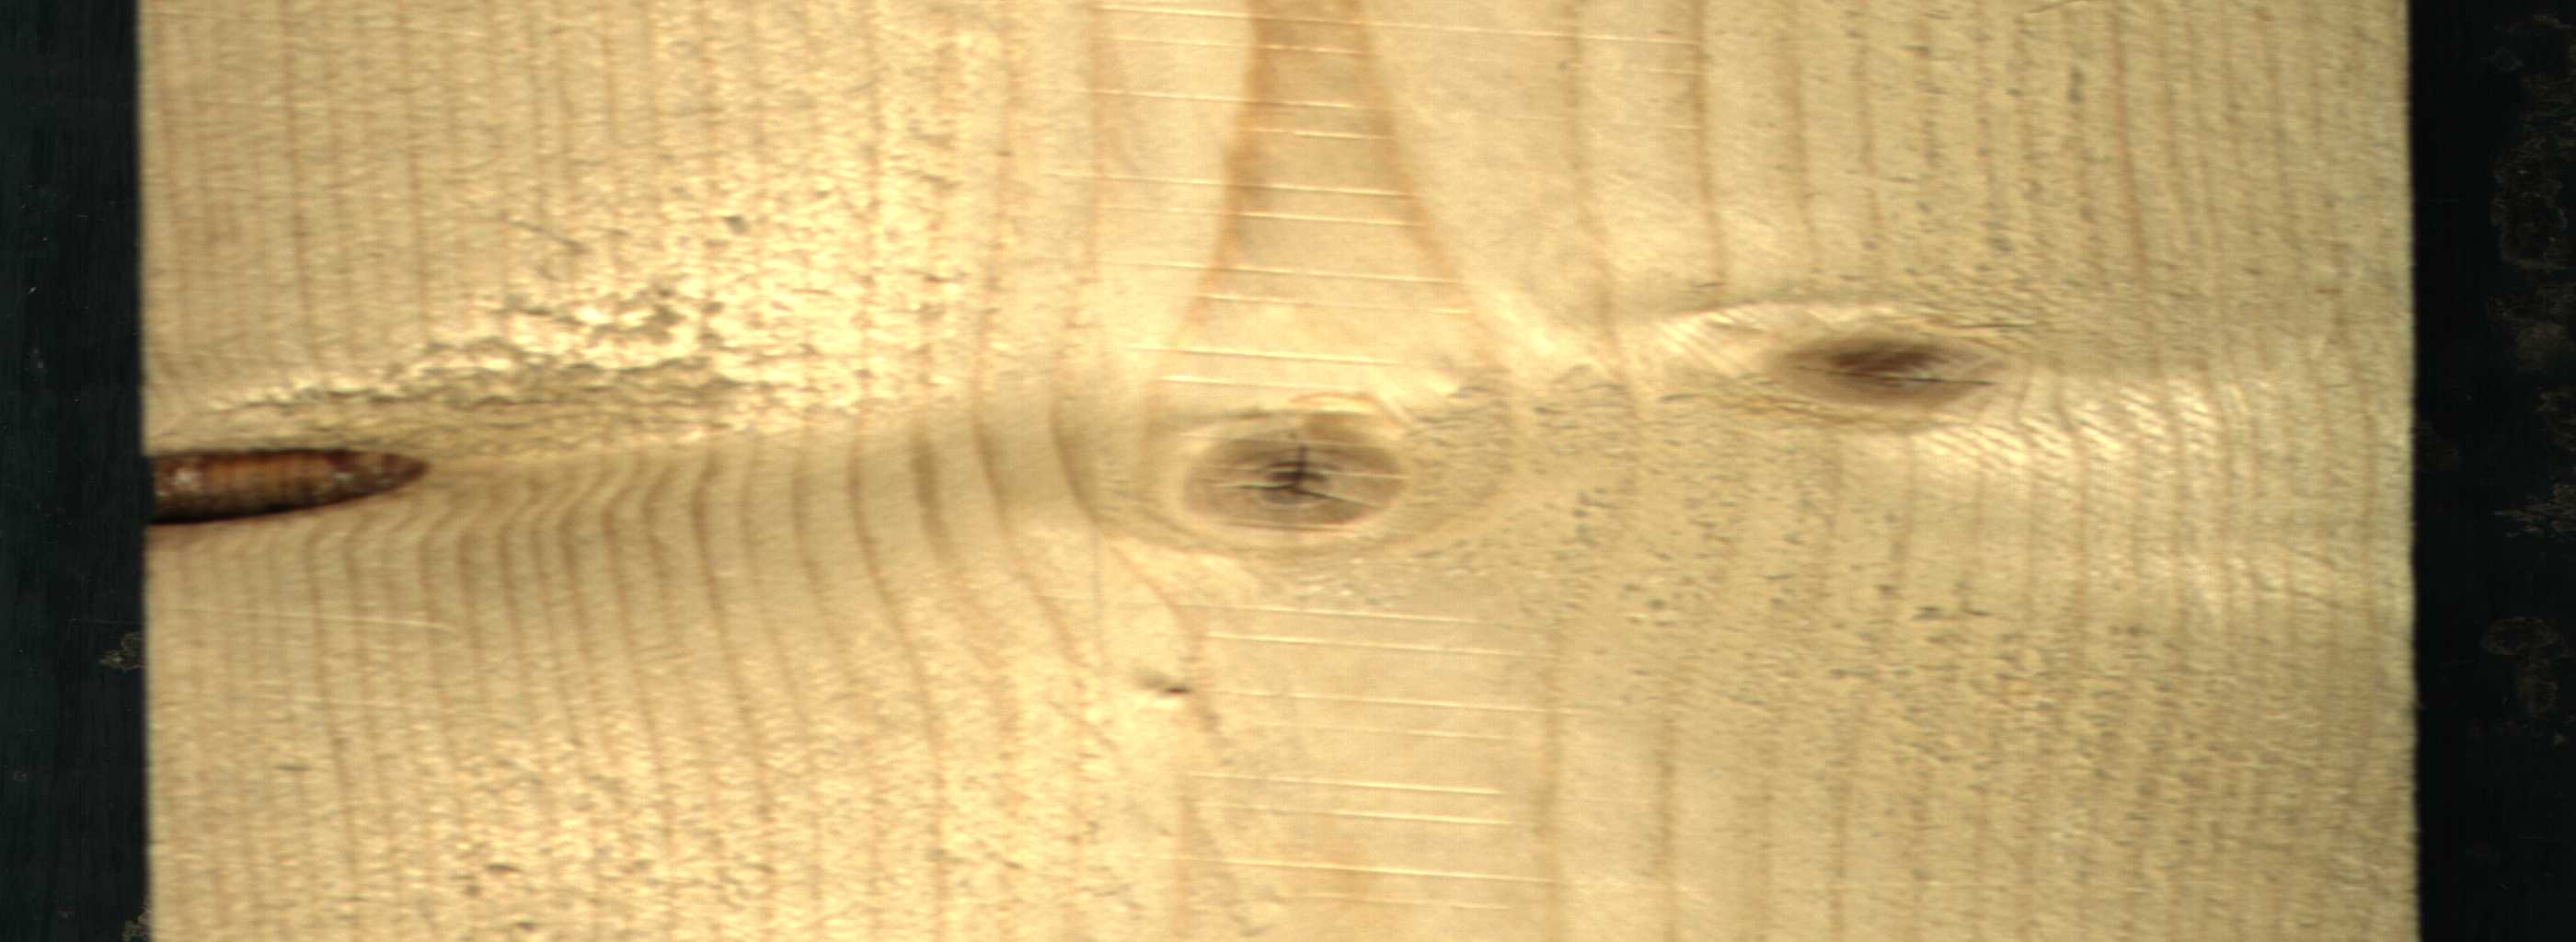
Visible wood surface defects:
knot_with_crack
Knot_missing
Live_Knot